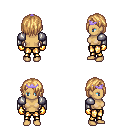
a pixel art fantasy rpg character, female body template, human, tanned skin, steel arm armor, gold greaves, light blonde bangs hairstyle, purple tiara, gold gloves, four views (front, back, left, right), 2x2 character sprite sheet, small pixel art, hard edges, no anti-aliasing